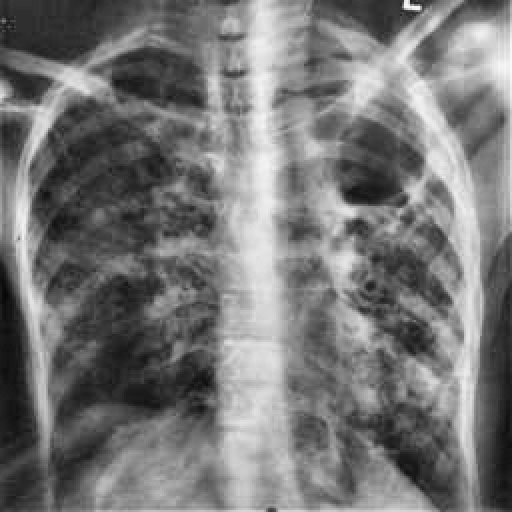
Finding: TUBERCULOSIS